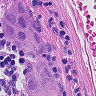
Metastatic tissue present: yes